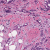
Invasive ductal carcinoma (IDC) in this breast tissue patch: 1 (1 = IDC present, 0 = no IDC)